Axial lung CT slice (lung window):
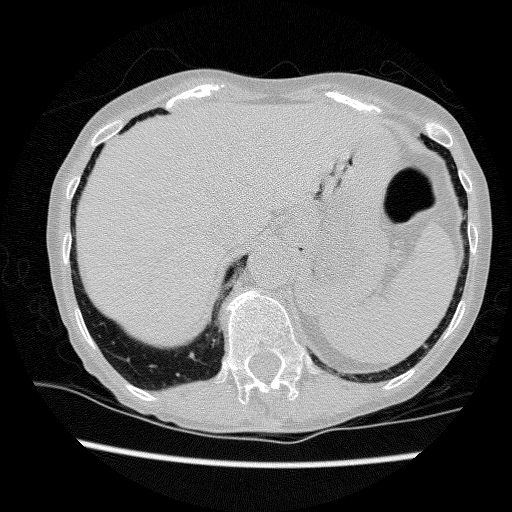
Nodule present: no